Question: I'm trying to animate an array of 'UIImage' with 'CAKeyframeAnimation'. Easy in theory.
My problem is that after the animation did finish, I've got a huge leak that is impossible to get rid of it.
'CAKeyframeAnimation'
'''
- (void)animateImages
{
CAKeyframeAnimation *keyframeAnimation = [CAKeyframeAnimation animationWithKeyPath:@"contents"];
keyframeAnimation.values = self.imagesArray; // array with images
keyframeAnimation.repeatCount = 1.0f;
keyframeAnimation.duration = 5.0;
keyframeAnimation.removedOnCompletion = YES;
CALayer *layer = self.animationImageView.layer;
[layer addAnimation:keyframeAnimation
forKey:@"flingAnimation"];
}
'''
Adding a delegate to the animation and removing the animation manually cause the same leak effect:
'''
... // Code to change
keyframeAnimation.delegate = self;
// keyframeAnimation.removedOnCompletion = YES;
keyframeAnimation.removedOnCompletion = NO;
keyframeAnimation.fillMode = kCAFillModeForwards;
....
'''
Then:
'''
- (void)animationDidStop:(CAAnimation *)anim finished:(BOOL)flag
{
if (flag)
{
[self.animationImageView.layer removeAllAnimations];
[self.animationImageView.layer removeAnimationForKey:@"flingAnimation"]; // just in case
}
}
'''
The result is always a huge allocation. The size of the stack of memory is proportional to the size of the images:

<URL>
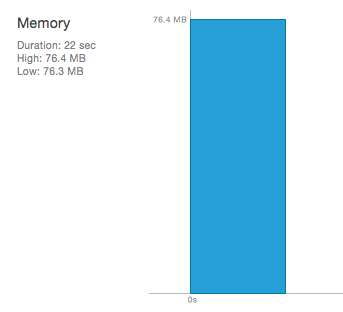
Answer: I found the problem.
As <URL> was saying there was not a leak problem. The problem was a high allocation of Images.
I was releasing the array with the images, however, the images did not disappear from memory.
So finally I found the problem:
'''
[UIImage imageNamed:@""];
'''
From method definition:
'This method looks in the system caches for an image object with the specified name and returns that object if it exists. If a matching image object is not already in the cache, this method locates and loads the image data from disk or asset catelog, and then returns the resulting object. You can not assume that this method is thread safe.'
So, 'imageNamed:' stores the image in a private Cache.
- The first problem is that you can not take control of the cache size.
- The second problem is that the cache did not get cleaned in time and if you are allocating a lot of images with 'imageNamed:', your app, probably, will crash.
:
Allocate images directly from Bundle:
'''
NSString *imageName = [NSString stringWithFormat:@"imageName.png"];
NSString *path = [[NSBundle mainBundle] pathForResource:imageName
// Allocating images with imageWithContentsOfFile makes images to do not cache.
UIImage *image = [UIImage imageWithContentsOfFile:path];
'''
:
Images in 'Images.xcassets' get never allocated. So, move your images outside Images.xcassets to allocate directly from Bundle.
<URL>